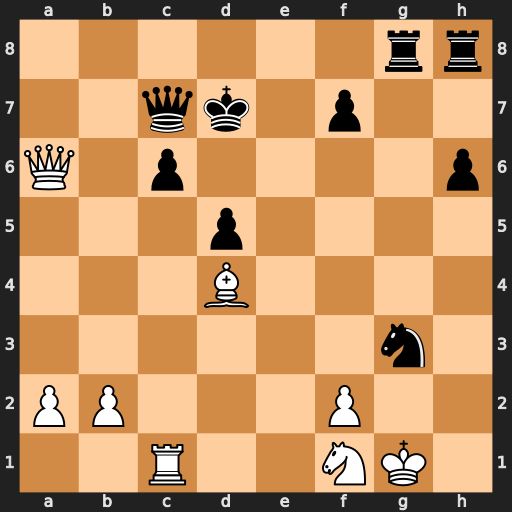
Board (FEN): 6rr/2qk1p2/Q1p4p/3p4/3B4/6n1/PP3P2/2R2NK1
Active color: w
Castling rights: -
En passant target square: -
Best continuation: fxg3 Rxg3+ Kh1